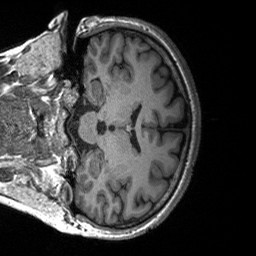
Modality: T1w
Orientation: coronal
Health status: healthy
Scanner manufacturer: siemens
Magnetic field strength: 3 T
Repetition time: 2.3 s
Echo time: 0.00228 s